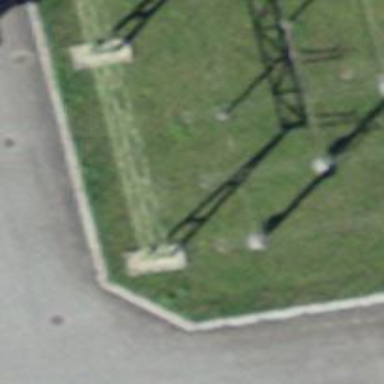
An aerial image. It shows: Insulator used in power equipment.